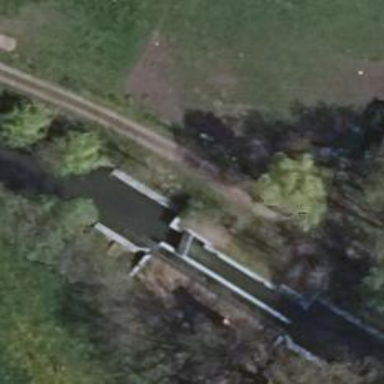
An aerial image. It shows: Lock gate along waterway.